Question: I have an issue with the labels on my bar plot. I have tried different solutions from this website but nothing changes.
Here is a sample of my data:
'''
<date> <chr> <int>
1 2019-03-01 Membershiptype1 2
2 2019-04-01 Membershiptype1 1
3 2019-07-01 Membershiptype1 1
4 2019-08-01 Membershiptype1 1
5 2019-09-01 Membershiptype1 2
6 2019-10-01 Membershiptype1 1
7 2019-11-01 Membershiptype1 1
8 2020-01-01 Membershiptype1 2
9 2020-01-01 Membershiptype2 2
10 2020-02-01 Membershiptype1 4
'''
I used these packages:
library(dbplot)
library(modeldb)
library(tidypredict)
library(tidyverse)
library(lubridate)
This is the the code that I used to make the bar plot:
'''
signupMT <- ggplot(SignupPM, aes(fill='Membership type', y=count_by_Name, x=month)) +
geom_bar(position=position_dodge(preserve = 'single'), stat="identity") +
scale_fill_manual(values=c("#2381EB", "#8442D1", "#CF07BA"), name = NULL, labels = c("Student/Unemployed", "Full member", "Online member")) +
theme_classic() +
labs( x= NULL, y= "Number of sign-ups", title = "Sing-ups per month by membership type")+
theme(legend.position="bottom",
axis.text.x = element_text(angle = 45, hjust = 0.1, vjust = 0))+
scale_x_date(breaks= "month",date_labels = "%b %Y") +
geom_text(aes(label= count_by_Name, group = month), position=position_dodge(width = 1), vjust=-0.5)
'''
I also tried 'group = 'membership type'' or playing with the width value but nothing changes.
I also tried this suggestion but then I get the error message: stat_count() can only have an x or y aesthetic.
'''
geom_text(aes(y=count_by_Name, label = stat(count)), stat = 'count', position=position_dodge(2), vjust=-0.5, size = 3)
'''
This is the bar plot I get:

What am I missing here?
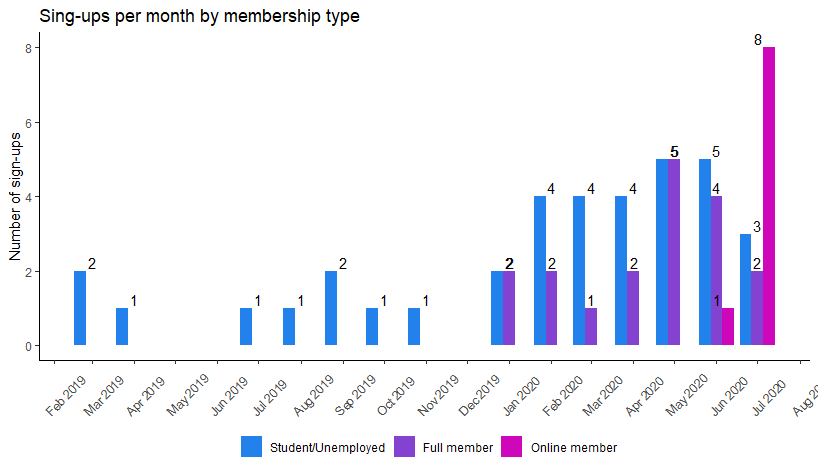
Answer: As far as the 'grid' graphics system (on which 'ggplot2' is based) is concerned, text elements have zero width, and therefore cannot be dodged the way that plot columns can. Once solution to this is to use 'hjust' as an aesthetic mapping:
'''
ggplot(SignupPM, aes(y = count_by_Name, x = month)) +
geom_col(aes(fill = 'Membership type'),
position = position_dodge(preserve = 'single')) +
geom_text(aes(label= count_by_Name,
hjust = - 2 * as.numeric('Membership type') + 4.3),
vjust = -0.5) +
scale_x_date(breaks = "month", date_labels = "%b %Y") +
scale_fill_manual(values = c("#2381EB", "#8442D1", "#CF07BA"),
name = NULL,
labels = c("Student/Unemployed",
"Full member", "Online member")) +
labs( x = NULL, y = "Number of sign-ups",
title = "Sign-ups per month by membership type") +
theme_classic() +
theme(legend.position = "bottom",
axis.text.x = element_text(angle = 45, hjust = 0.1, vjust = 0))
'''
<URL>
'''
SignupPM <- structure(list(count_by_Name = c(2L, 1L, 1L, 1L, 2L, 1L, 1L,
2L, 2L, 4L, 2L, 4L, 1L, 4L, 2L, 5L, 5L, 5L, 4L, 1L, 3L, 2L, 8L
), month = structure(c(17928, 17956, 18048, 18078, 18109, 18140,
18170, 18231, 18231, 18262, 18262, 18293, 18293, 18322, 18322,
18353, 18353, 18383, 18383, 18383, 18414, 18414, 18414), class = "Date"),
'Membership type' = structure(c(1L, 1L, 1L, 1L, 1L, 1L, 1L,
1L, 2L, 1L, 2L, 1L, 2L, 1L, 2L, 1L, 2L, 1L, 2L, 3L, 1L, 2L,
3L), .Label = c("Membershiptype1", "Membershiptype2", "Membershiptype3"
), class = "factor")), row.names = c(NA, -23L), class = "data.frame")
'''